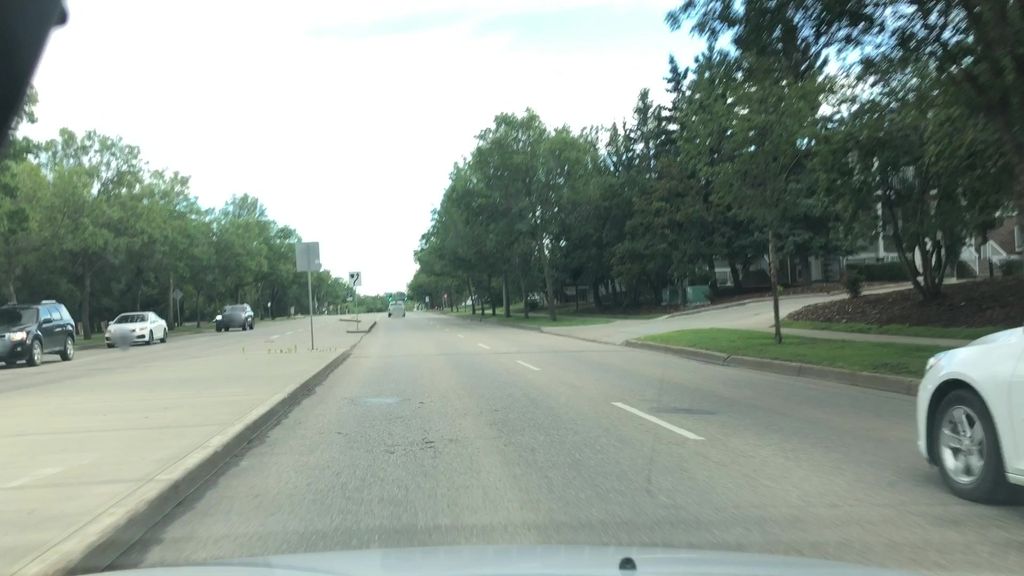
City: edmonton